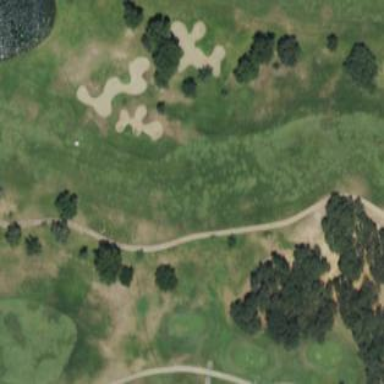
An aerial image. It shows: Golf fairway in the image.